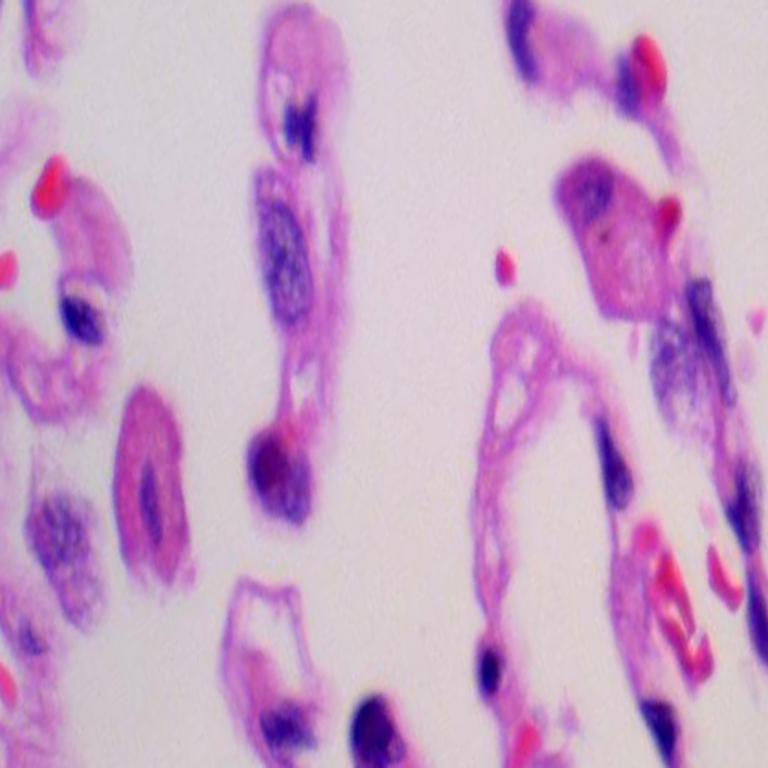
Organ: lung
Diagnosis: benign